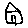
Label: house